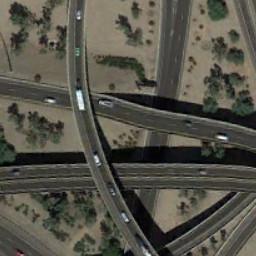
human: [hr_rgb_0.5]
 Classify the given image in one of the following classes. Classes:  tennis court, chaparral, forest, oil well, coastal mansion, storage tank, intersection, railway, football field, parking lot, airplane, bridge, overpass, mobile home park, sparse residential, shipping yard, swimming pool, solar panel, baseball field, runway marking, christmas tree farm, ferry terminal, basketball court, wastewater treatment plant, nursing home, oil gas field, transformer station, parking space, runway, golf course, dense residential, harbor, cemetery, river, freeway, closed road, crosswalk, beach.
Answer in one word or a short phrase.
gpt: overpass